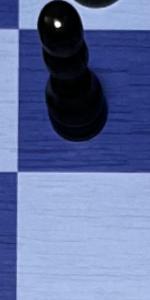
Label: Empty